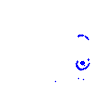
Particle: electron